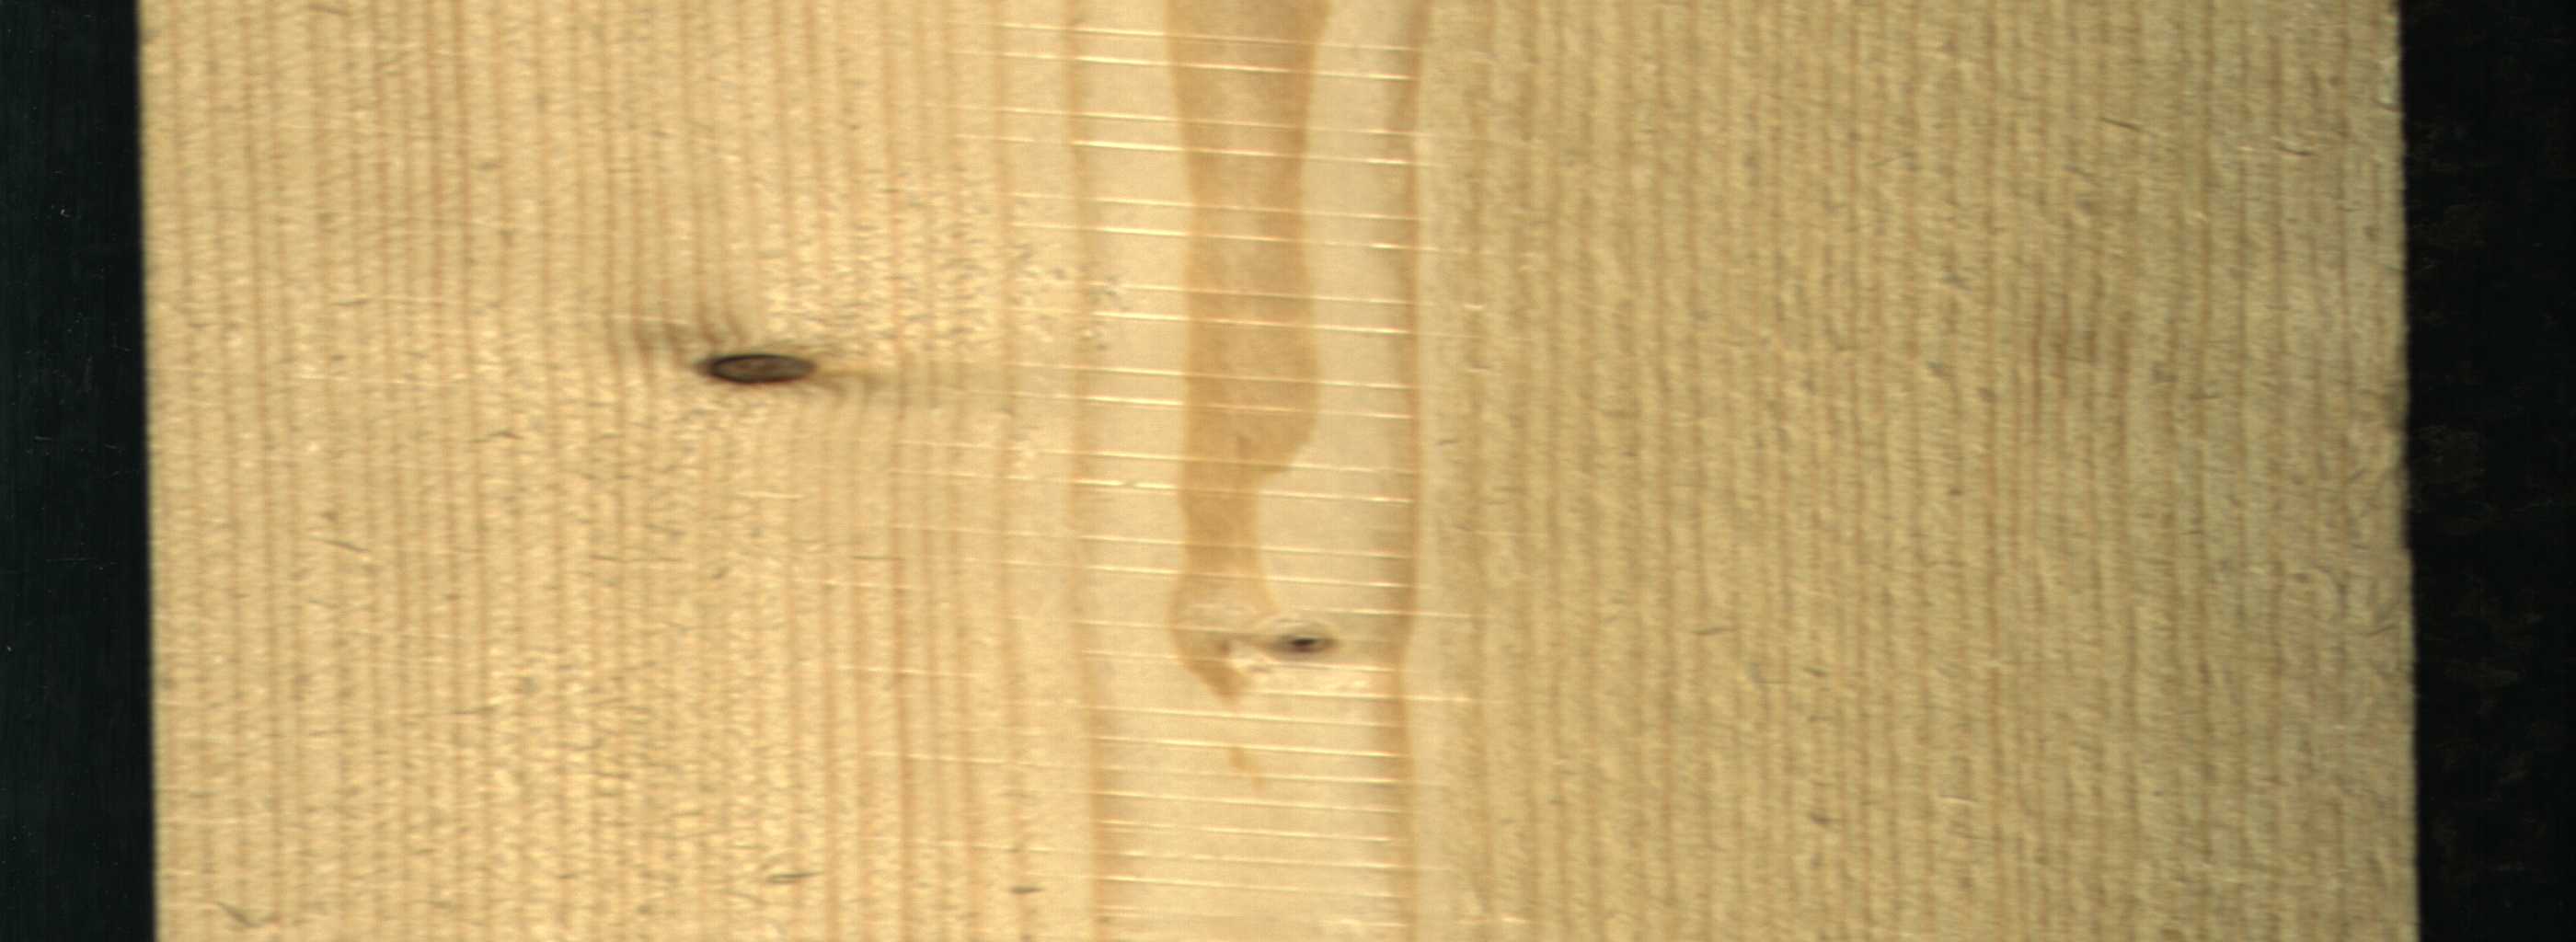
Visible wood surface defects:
Dead_Knot
Live_Knot